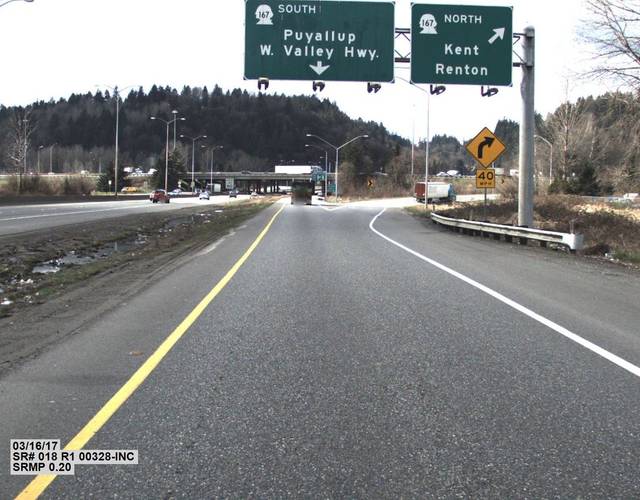
Region: United States
Coordinates: 47.29, -122.314